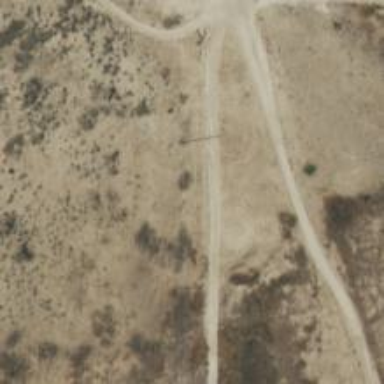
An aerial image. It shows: Power pole.